Field crop: maize
Growth stage: 2
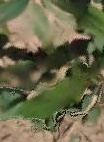
Species: maize